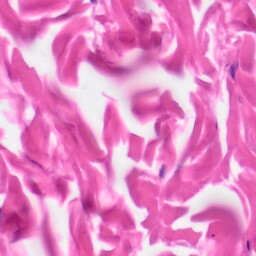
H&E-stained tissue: Skin